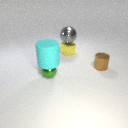
small yellow metal cube behind small brown metal cylinder